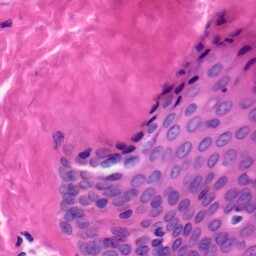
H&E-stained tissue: Skin